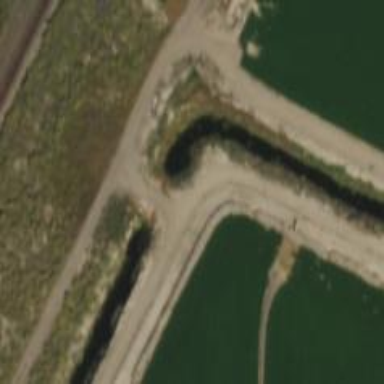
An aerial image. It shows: Culvert tunnel.